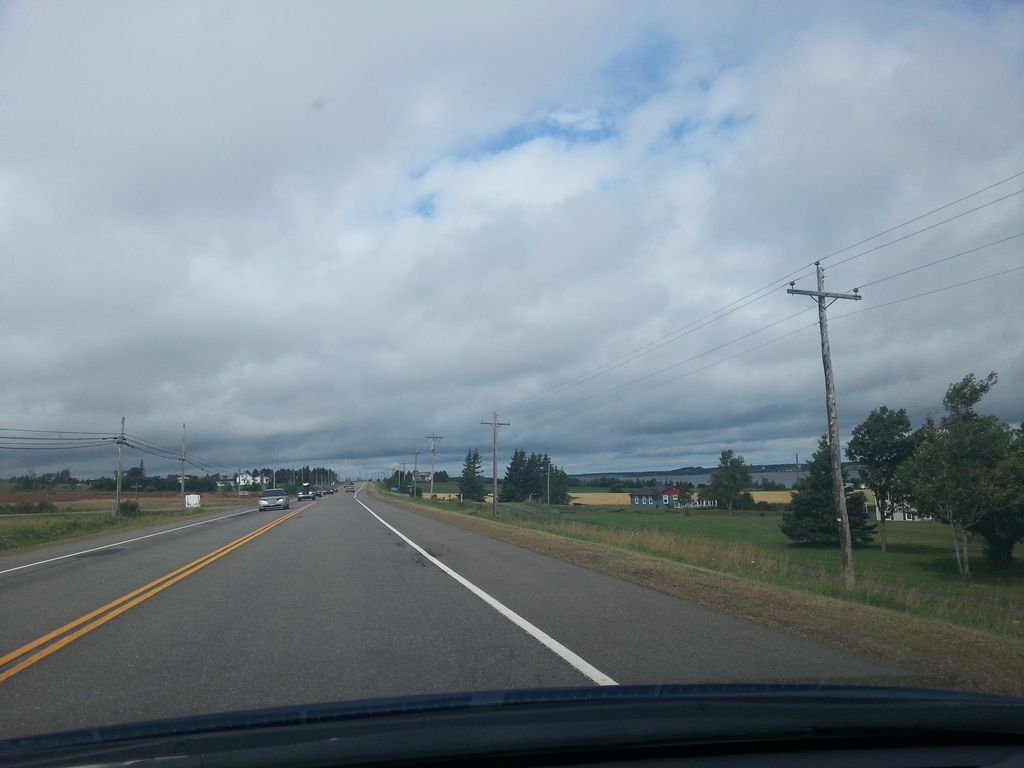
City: charlottetown